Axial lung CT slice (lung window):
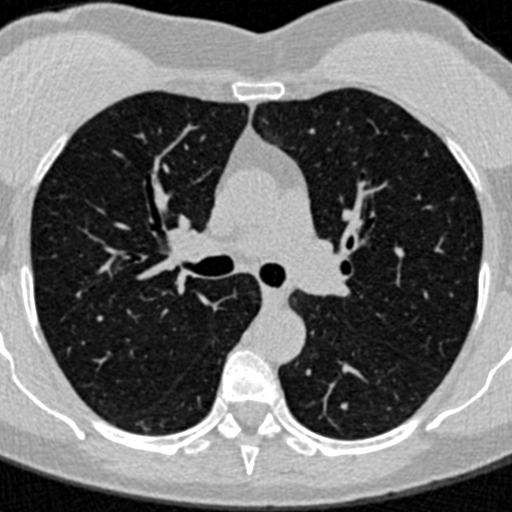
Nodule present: no